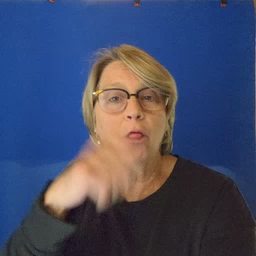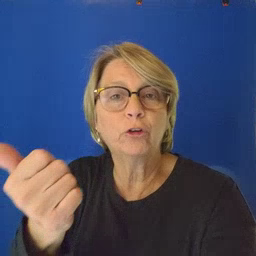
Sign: another